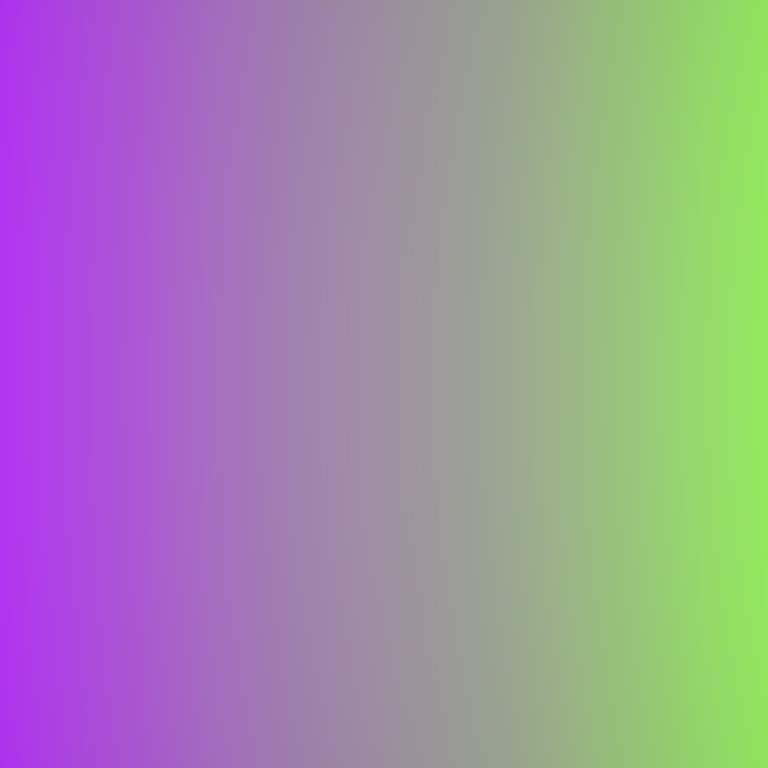
Abstract light effect, smooth gradient from violet to lime green, calm atmosphere, soft blend, no room, no furniture, no objects.